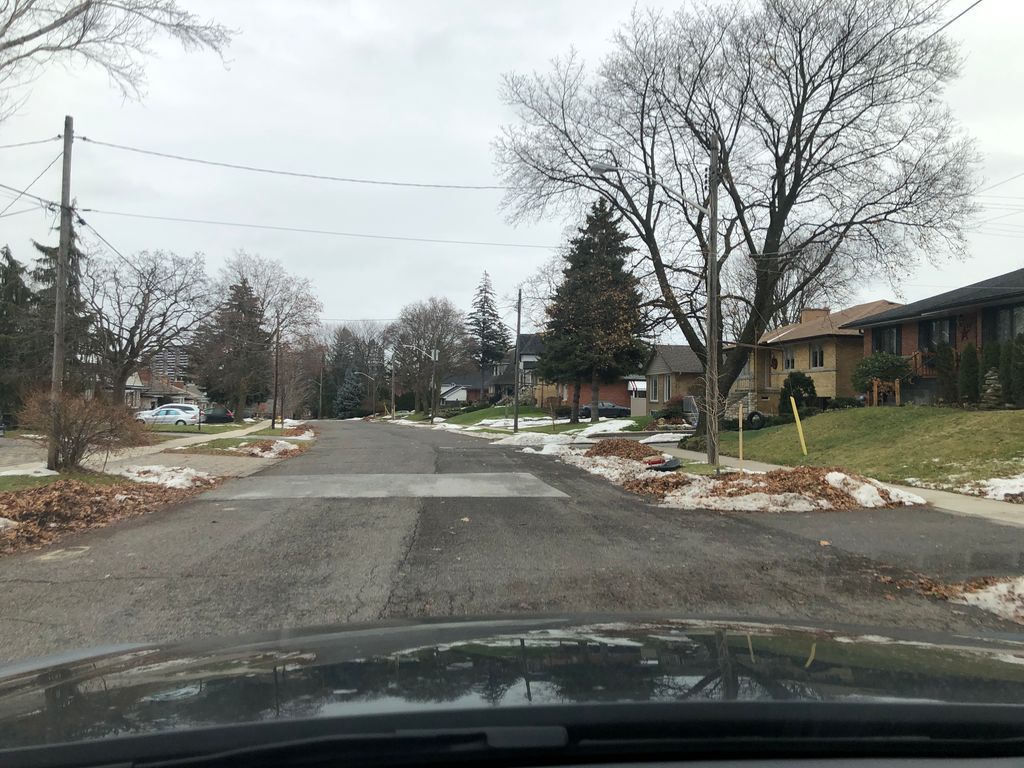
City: toronto